Question: Are there any best practices on using the new RecyclerView animations together with a SQLite database?
In particular, I'm thinking about a pattern that's been around for a while now: sliding a list item off the screen to delete, and giving the user the option to undo.
Like in the Gmail app:

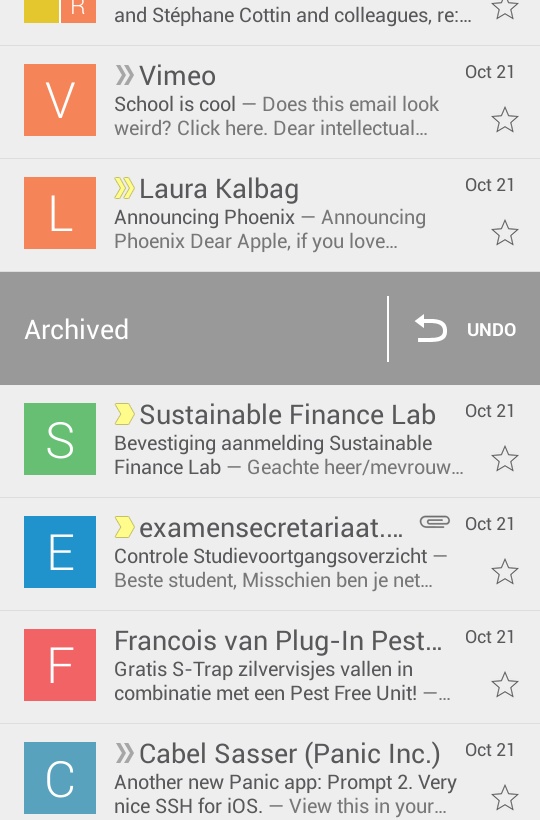
Answer: I don't think this is hard. My approach to solving this is in two parts, a custom view that shims around the adapter view, and a scroll listener on the recycler view.
The custom view is to handle the sliding item part. The key part is to mark the associated item for deletion when it is put into the slid state. I also like to allow for a second slide to dismiss the undo option.
The scroll listener on the recycler view simply deletes any marked items when onScrollStateChanged is called, you only need to care about changes away from SCROLL_STATE_IDLE. I prefer my deletion to be more lenient than the gmail implementation, so I post a delayed message on the scroll event rather than deleting straight away. You have to remember to cancel it if undo is pressed.
Oh, you also have to do any deletions if the screen is navigated away from.